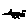
Label: cat